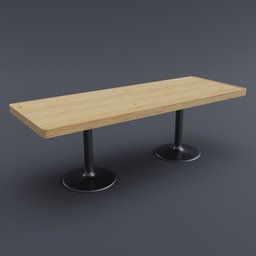
Label: furniture